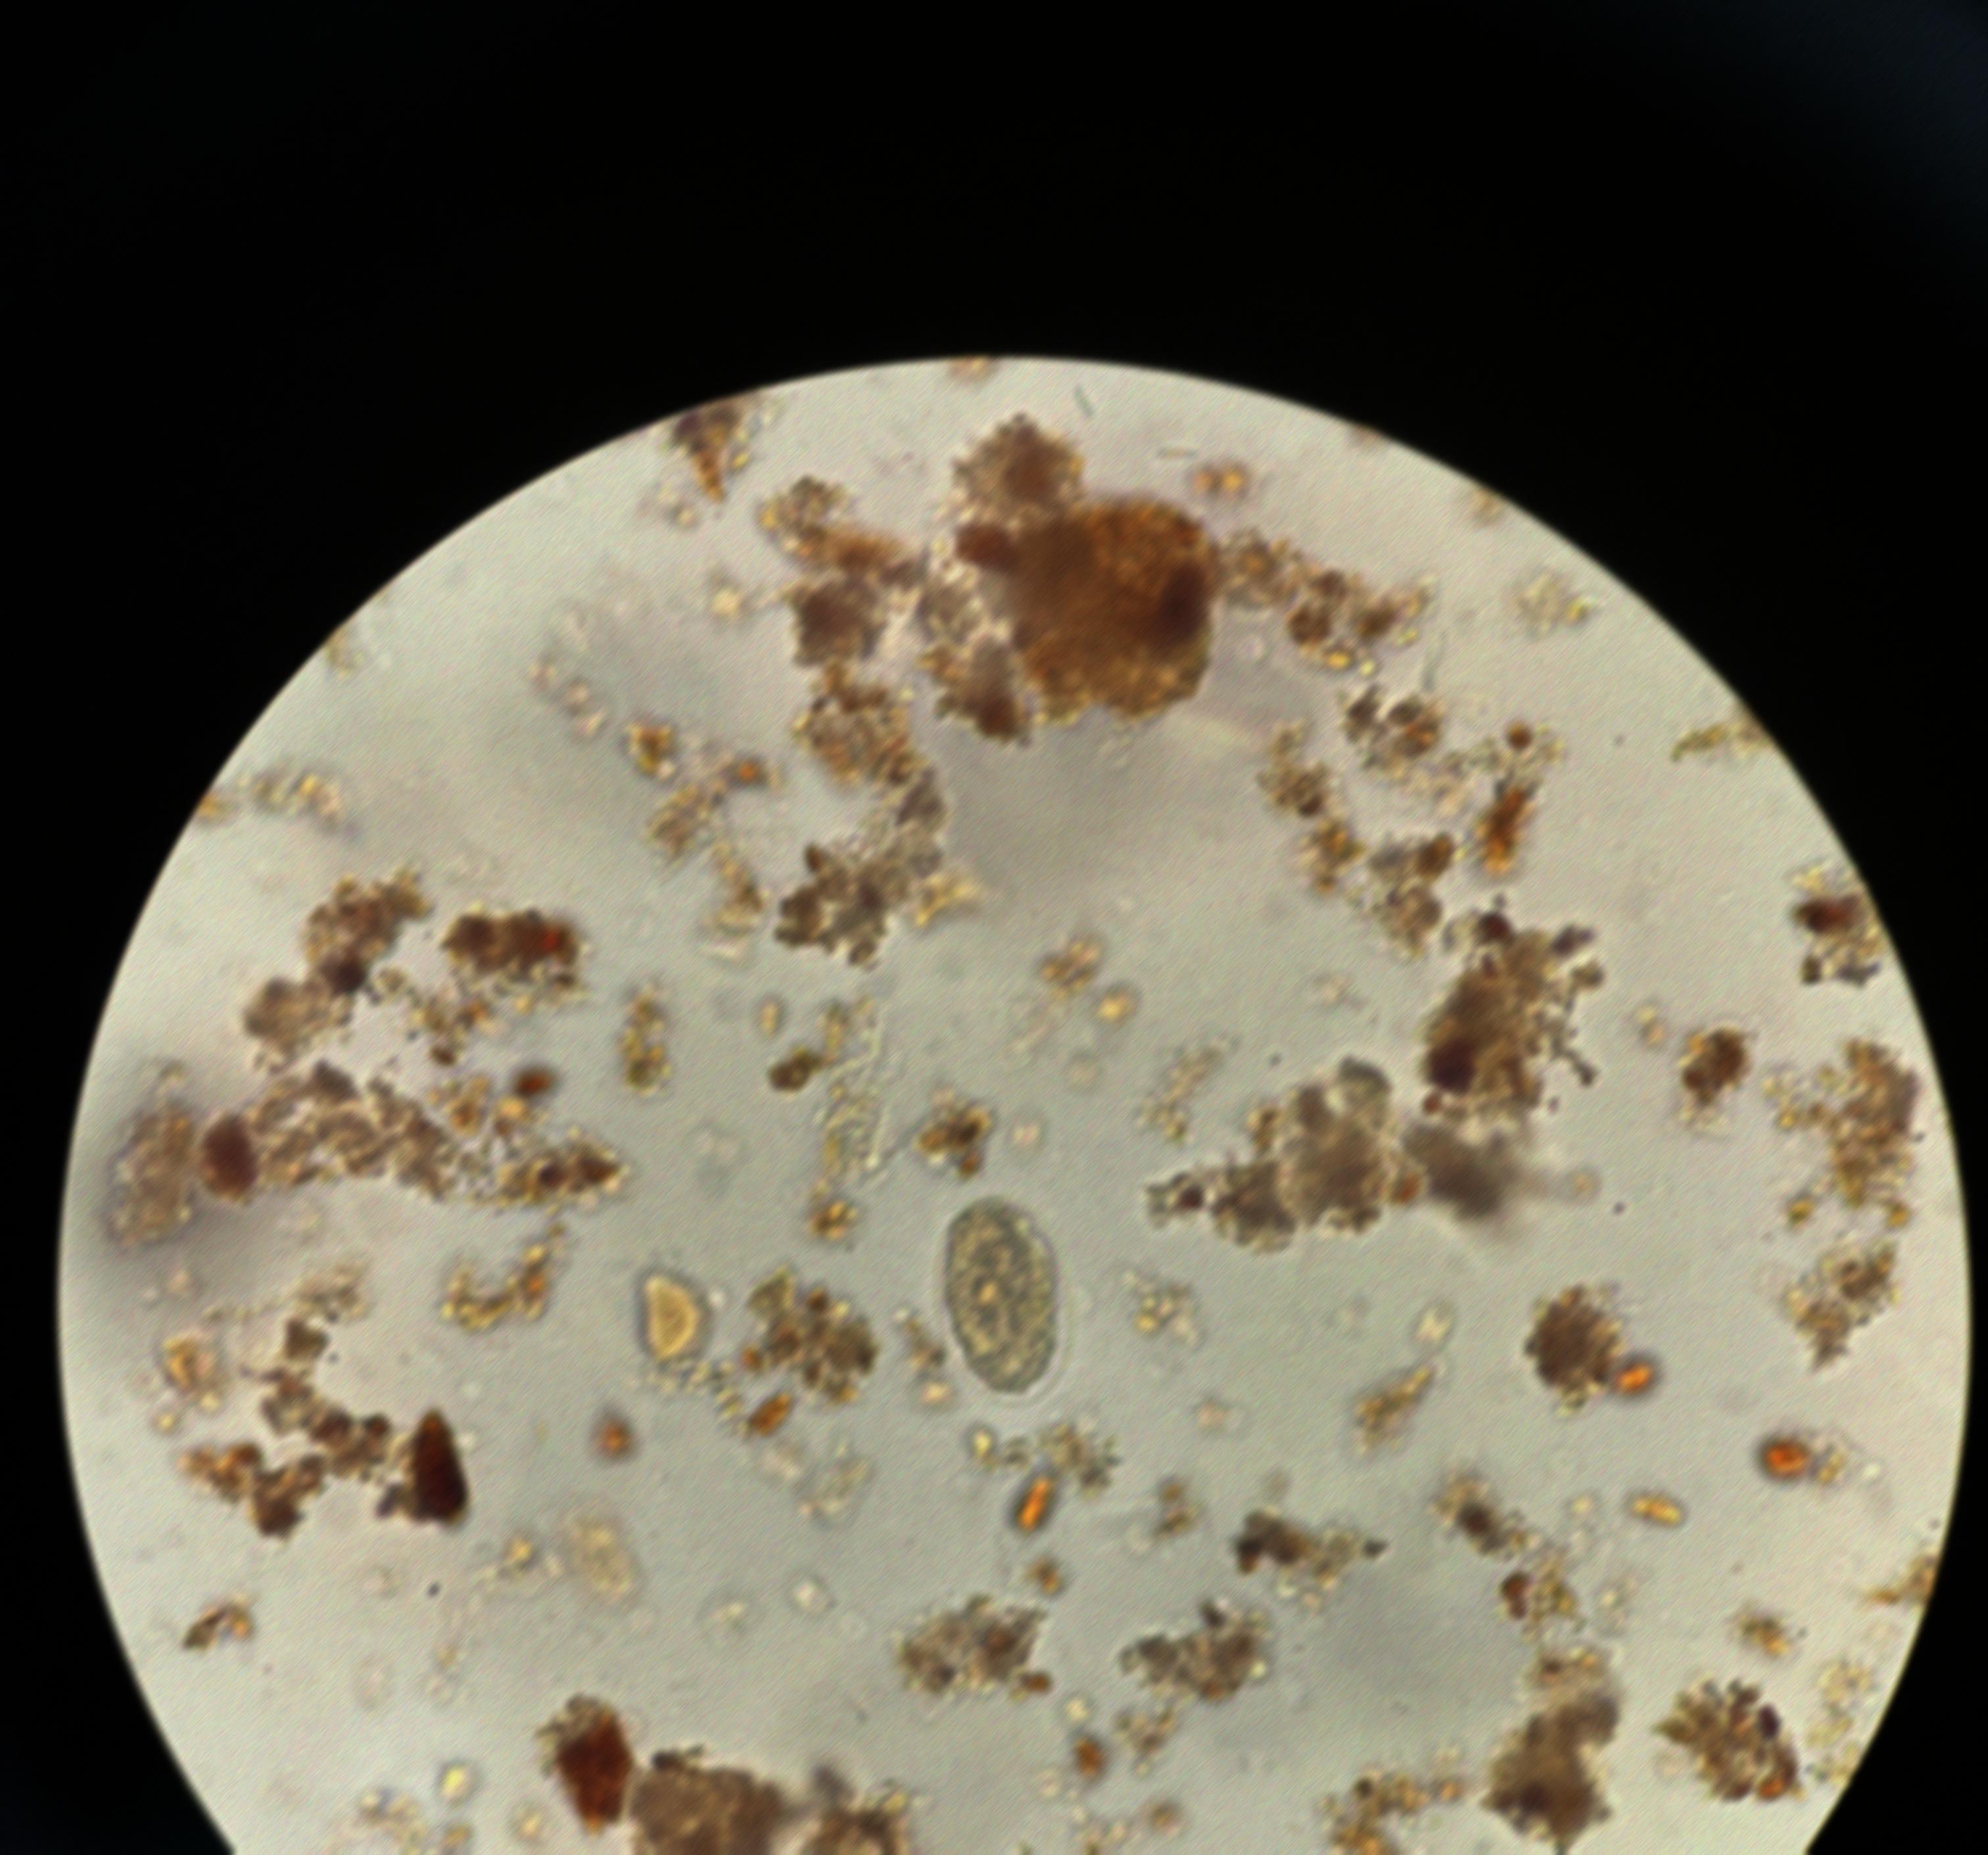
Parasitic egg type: Hookworm egg